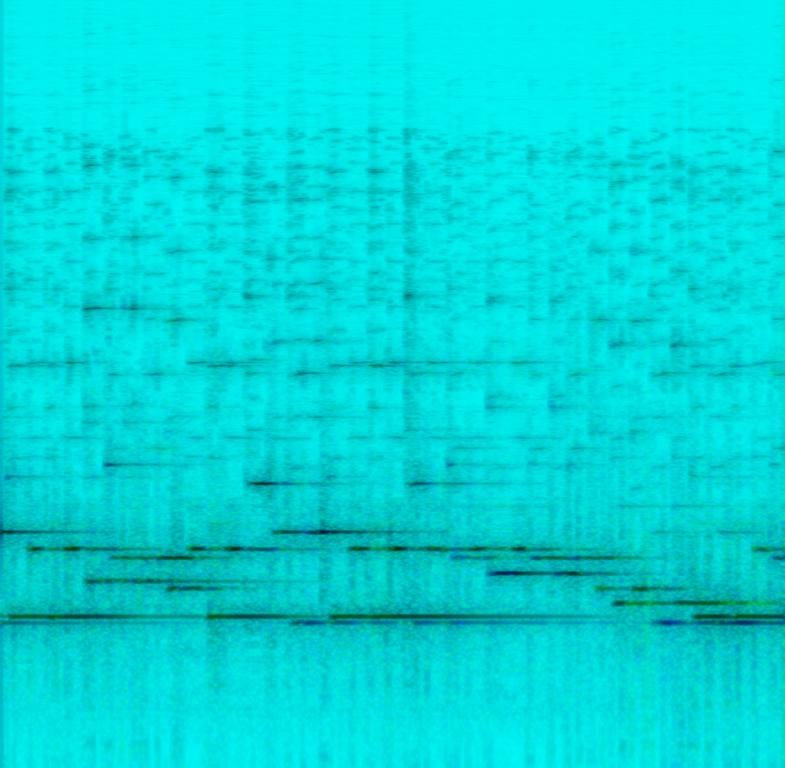
Someone is playing tuned glass-bowls: The piece sounds mysterious, like classical music and with a lot of reverb that is overpowering the speakers. This is an amateur recording. This song may be played at a talent show.